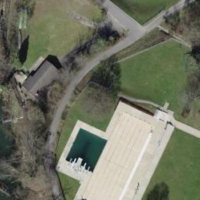
EUNIS habitat code: 53
Species observed at this site:
Allium ursinum
Corylus avellana